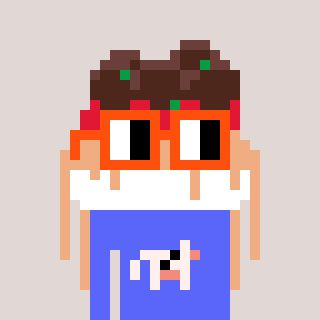
a pixel art character with square orange glasses, a spaghetti-shaped head and a purple-colored body on a warm background